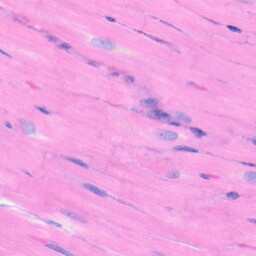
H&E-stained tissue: Heart